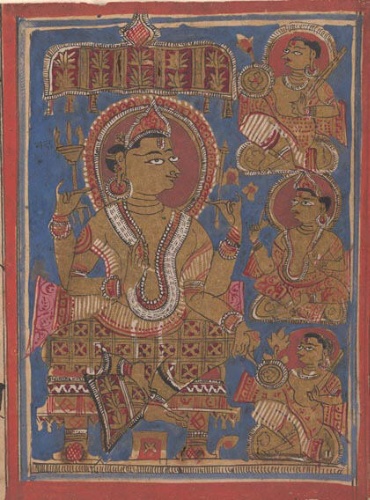
Date: 15th century
Object type: Folio
Classification: Paintings
Medium: Ink, opaque watercolor, and gold on paper
Culture: India (Gujarat)
Dimensions: Overall: 4 1/4 x 10 3/8 in. (10.8 x 26.4 cm)
Department: Asian Art
Credit line: Rogers Fund, 1955
Accession year: 1955
Repository: Metropolitan Museum of Art, New York, NY